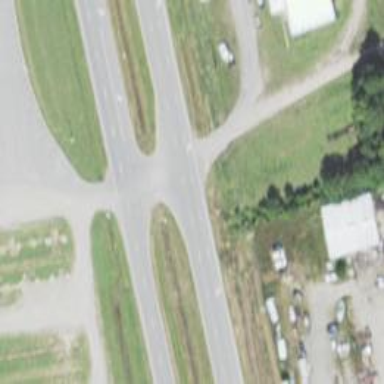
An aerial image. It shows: Trunk link highway.